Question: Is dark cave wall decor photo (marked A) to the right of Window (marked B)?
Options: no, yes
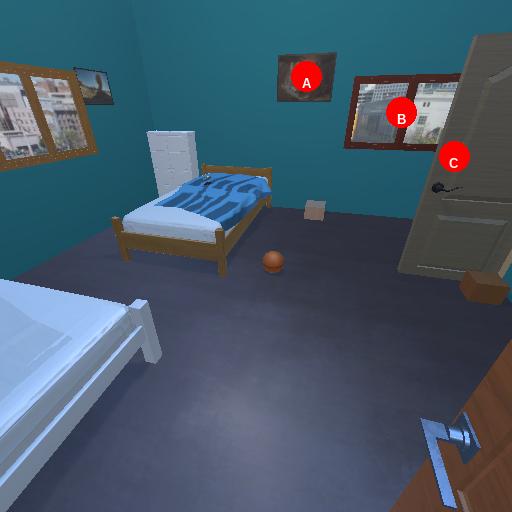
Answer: no